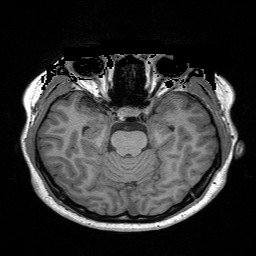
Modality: T1w
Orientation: coronal